Question: novice to the app development game. I am trying to put this toolbar above the .decimalPad and I cannot get this large gap to go away.
'''
VStack {
Rectangle()
.foregroundColor(Color(UIColor.systemBackground))
.frame(height: 35)
.overlay {
HStack {
Spacer()
Button(action: {
isTextFieldFocused = false
}) { Text("Done")}
}
.offset(y: -3)
.padding(.trailing)
}
.opacity(isTextFieldFocused ? 1 : 0)
.ignoresSafeArea(.keyboard) //This makes sure the bottom tab bar stays below the keyboard.
}
'''

I initially thought it was something in another view causing the spacing, but I managed to parse through the views in the canvas and it does it regardless.
Here is what I'd like it to look like, for reference.
<URL>
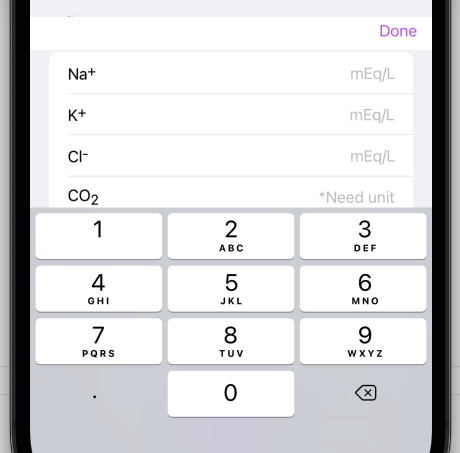
Answer: To add a 'Button' onto your keyboard, you use a '.toolbar' with the locations to '.keyboard' like this:
'''
TextField("Enter Text", text: $text)
.toolbar {
ToolbarItemGroup(placement: .keyboard) {
Button(action: {
isTextFieldFocused = false
}) { Text("Done")}
// If you want it leading, then use a Spacer() after
Spacer()
}
}
'''
You were overthinking it by adding the 'Rectangle'. This is why we look for minimal reproducible examples. We can dial in the fix for your specific code.